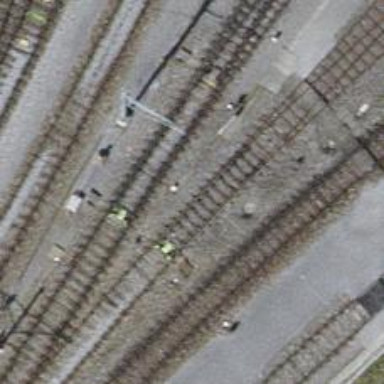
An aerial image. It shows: Railway yard with one track in service.